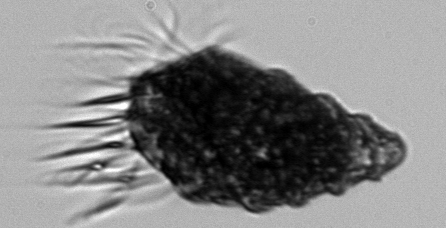
Label: Laboea_strobila